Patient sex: M
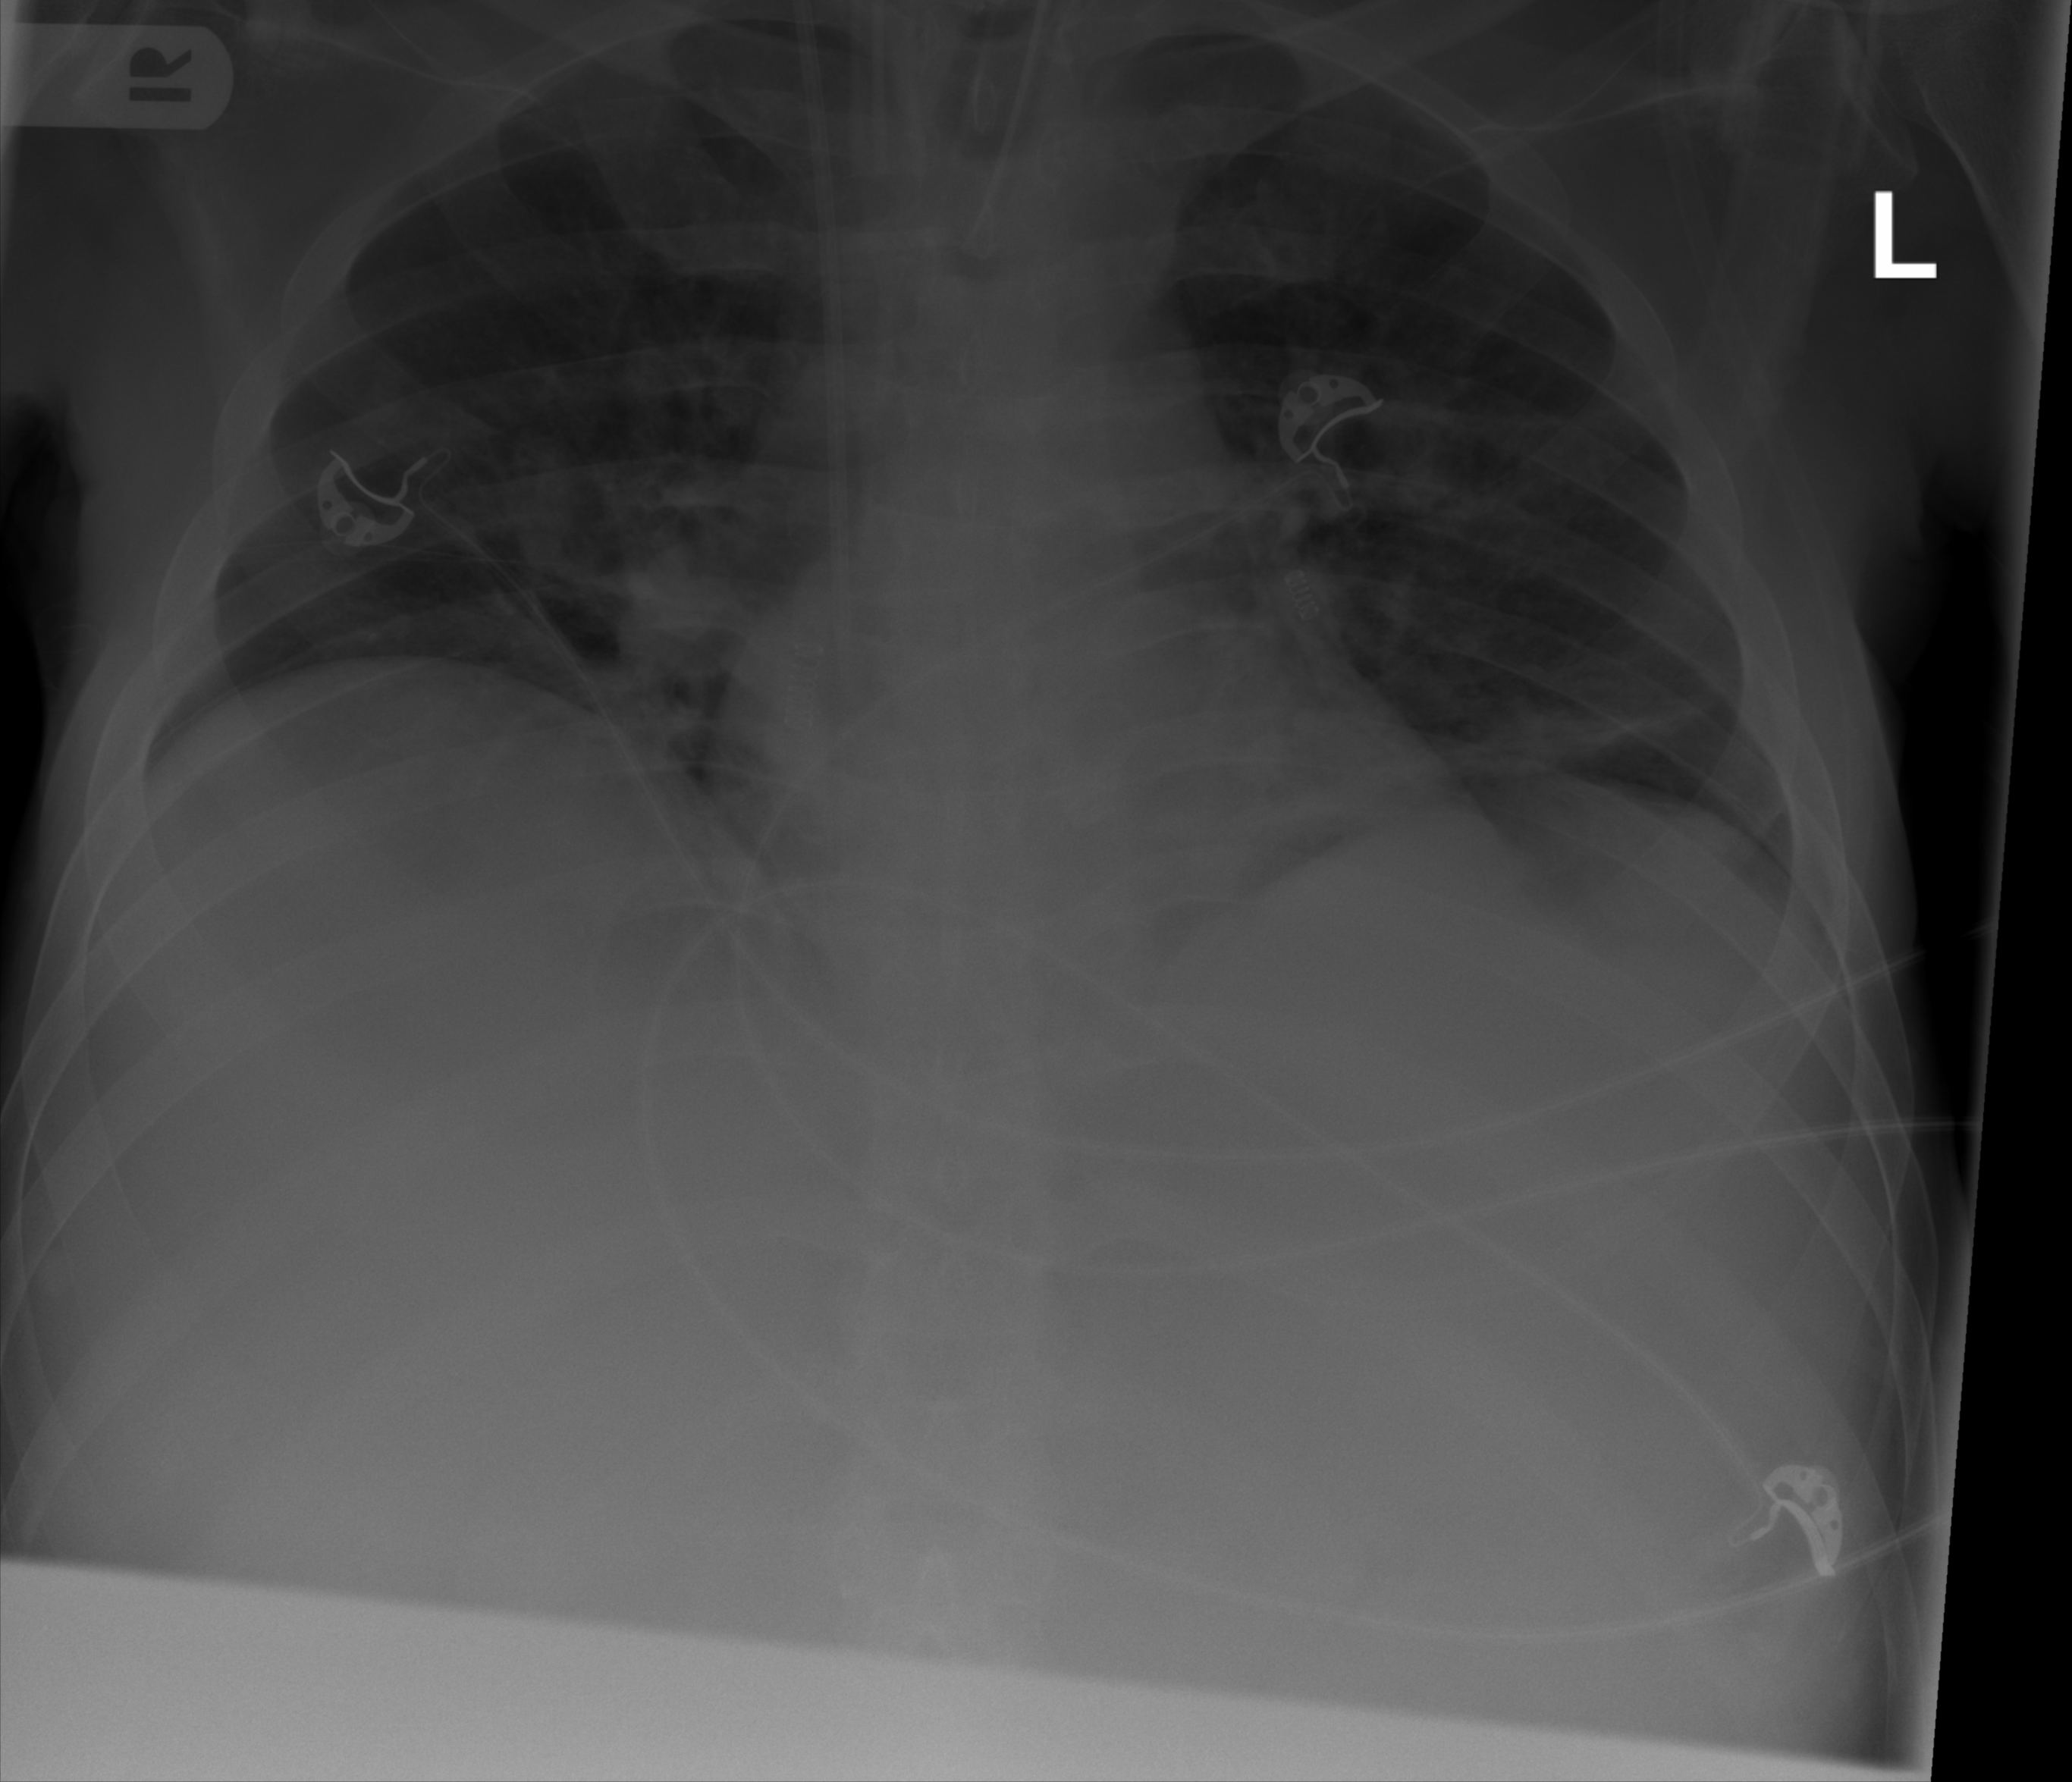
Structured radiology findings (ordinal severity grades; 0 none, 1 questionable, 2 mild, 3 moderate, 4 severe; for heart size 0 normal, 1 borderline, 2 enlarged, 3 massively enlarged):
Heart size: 0
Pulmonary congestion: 2
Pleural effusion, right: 0
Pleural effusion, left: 0
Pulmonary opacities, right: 0
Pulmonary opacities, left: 0
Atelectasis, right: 2
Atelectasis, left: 2